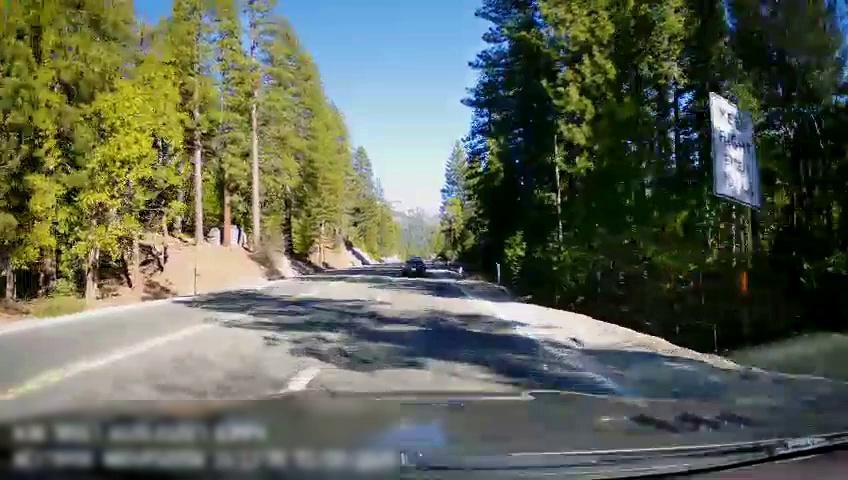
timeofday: Day
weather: Sunny
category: Drivable Space
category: Vehicles | Car
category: Lanes | Opposite Lane
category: Lanes | Current Lane
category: Lanes | Current Lane
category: Lanes | Opposite Lane
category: Lanes | Current Lane
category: Traffic | Signs